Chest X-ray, AP view. Patient: 33 years old, sex M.
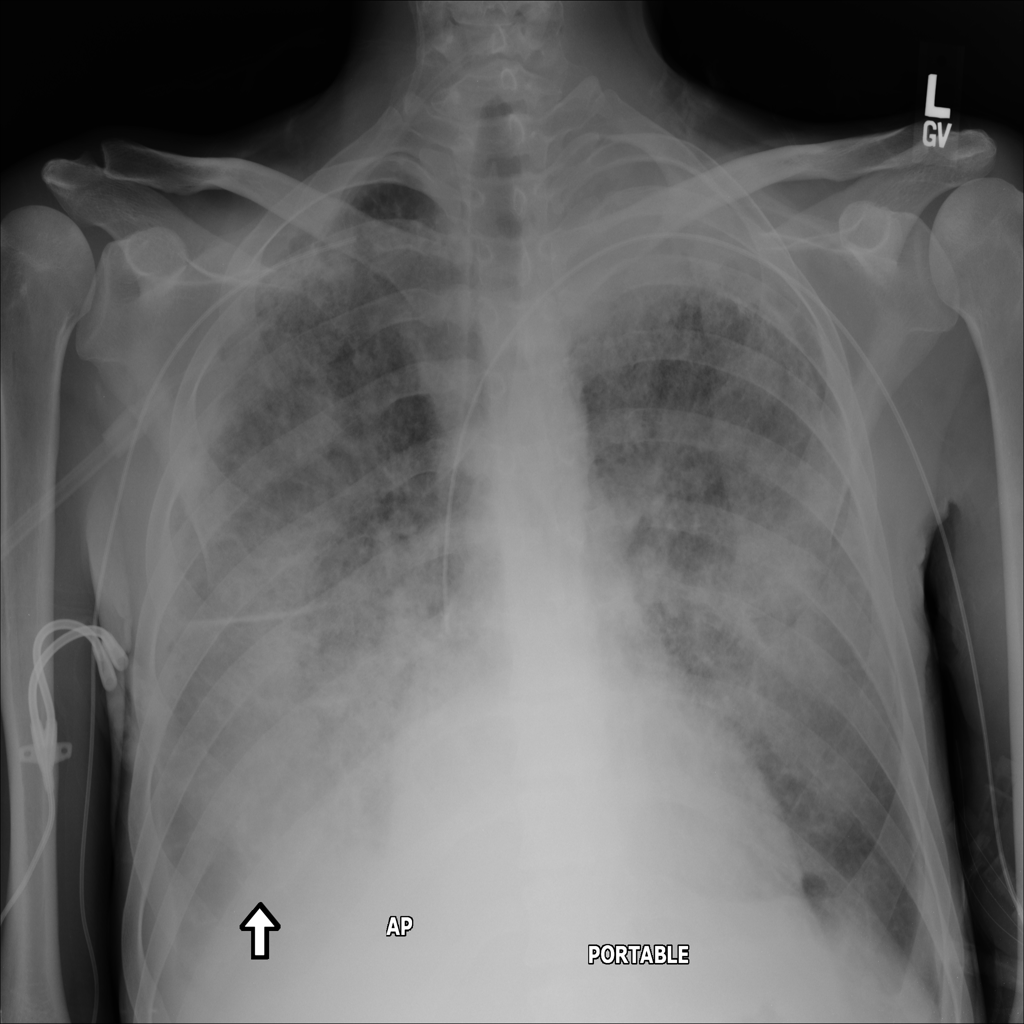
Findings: Infiltration